Принцип эквивалентности Эйнштейна гласит, что законы физики в присутствие гравитации работают так же, как в отсутствие гравитации в неинерциальных системах отсчёта, движущихся с соответствующим ускорением. Два примера этого принципа будут рассмотрены в этой задаче. Когда луч света перемещается из области с меньшим гравитационным потенциалом в область с большим, его длина волны увеличивается. Это явление называется гравитационным красным смещением. Рассмотрим луч света с длиной волны $\lambda_0$, который излучается вертикально вверх из точки $A$ рядом с поверхностью сферической однородной звезды, и попадает на зафиксированный на расстоянии $L$ по вертикали от точки $A$ приёмник $B$. Известно, что масса звезды равна $M$, а её радиус равен $R$ $\left(R\gg L\right)$. Гравитационное поле считайте слабым, так что применимы приближения ньютоновской теории гравитации. Скорость света в вакууме равна $c$, гравитационная постоянная равна $G$.
Найдите длину волны $\lambda'$ принимаемого света. Предположим, что, как показано на рисунке, свет испускает из точки $A$ с одной стороны длинного ящика и принимается в точке $B$ на другой его стороне. Ящик имеет при том длину $L$ и находится вдали от гравитационных полей. В момент времени $t=0$ ящик начинает равномерно ускоряться в направлении AB, его ускорение равно $a$ $\left(aL \ll c^2 \right)$, и одновременно с этим из $A$ испускается луч света.
В рамках специальной теории относительности найдите длину волны света $\lambda''$, принимаемую в точке $B$.
Сравните результаты, полученные в п. 1.1 и п. 1.2. Чему должно быть равно ускорение $a$, если следовать принципу эквивалентности? Первая экспериментальная проверка гравитационного красного смещения на Земле была проведена с помощью детектора, работающего на основе эффекта Мессбауэра. Такой детектор может определять энергию $\gamma$-квантов с очень хорошей точностью. По аналогии с п. 1.1, стационарный источник $\gamma$-излучения размещается около поверхности земли, частота излучаемых им $\gamma$-квантов равна $\nu_0$. Детектор размещается в точке $B$ на пути излучения. Известно, что детектор может поглощать только $\gamma$-кванты, имеющие частоту $\nu_0$ в системе отсчёта детектора. Чтобы обнаружить $\gamma$-кванты, испущенные из $A$, детектору необходимо придать некоторую направленную вертикально вниз скорость. В период с 1960 по 1964 год Паунд, Ребка и Снайдер использовали башню физической лаборатории Джефферсона в Гарвардском университете для проведения данного эксперимента. В их эксперименте $L=22.6~\text{м}$. Ускорение свободного падения на поверхности земли $g=9.81~\frac{\text{м}}{\text{с}^2}$, скорость света в вакууме $c=3.00\cdot10^8~\frac{\text{м}}{\text{с}}$.
Найдите, с какой скоростью $v$ должен двигаться при этом детектор, чтобы обнаружить $\gamma$-квант, излученный в точке $A$.
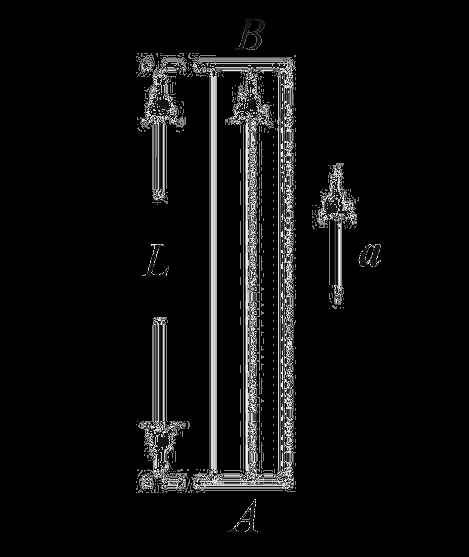
Найдите длину волны $\lambda'$ принимаемого света.
Ответ: \[\lambda' = \lambda_0 \left( 1 + \frac{GM}{R^2} \frac{L}{c^2} \right).\]

В рамках специальной теории относительности найдите длину волны света $\lambda''$, принимаемую в точке $B$.
Ответ: \[\lambda'' = \lambda_0 \left( 1 + a \frac{L}{c^2} \right).\]

Сравните результаты, полученные в п. 1.1 и п. 1.2. Чему должно быть равно ускорение $a$, если следовать принципу эквивалентности?
Ответ: \[a = \frac{GM}{R^2}.\]

Найдите, с какой скоростью $v$ должен двигаться при этом детектор, чтобы обнаружить $\gamma$-квант, излученный в точке $A$.
Ответ: \[v = 7.39 \cdot 10^{-7}~\frac{\text{м}}{\text{с}}.\]
Темы:
T, Китайские, Квантовая физика, Красное смещение